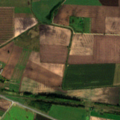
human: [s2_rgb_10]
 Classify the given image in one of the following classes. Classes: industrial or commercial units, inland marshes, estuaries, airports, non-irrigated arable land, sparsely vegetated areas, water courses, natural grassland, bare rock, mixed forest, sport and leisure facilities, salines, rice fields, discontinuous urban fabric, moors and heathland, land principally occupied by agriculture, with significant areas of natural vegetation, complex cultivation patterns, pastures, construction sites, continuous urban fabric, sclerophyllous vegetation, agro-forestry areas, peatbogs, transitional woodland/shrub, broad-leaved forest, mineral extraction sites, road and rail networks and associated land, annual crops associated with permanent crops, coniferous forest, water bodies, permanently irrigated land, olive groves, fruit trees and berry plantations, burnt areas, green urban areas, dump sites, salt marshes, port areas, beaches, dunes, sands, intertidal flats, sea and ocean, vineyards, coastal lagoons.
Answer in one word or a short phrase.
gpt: non-irrigated arable land